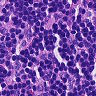
Metastatic tissue present: no